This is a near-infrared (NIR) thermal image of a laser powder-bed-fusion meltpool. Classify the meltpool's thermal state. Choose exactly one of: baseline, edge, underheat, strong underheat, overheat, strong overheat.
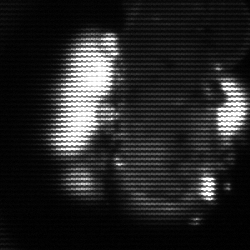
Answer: strong underheat